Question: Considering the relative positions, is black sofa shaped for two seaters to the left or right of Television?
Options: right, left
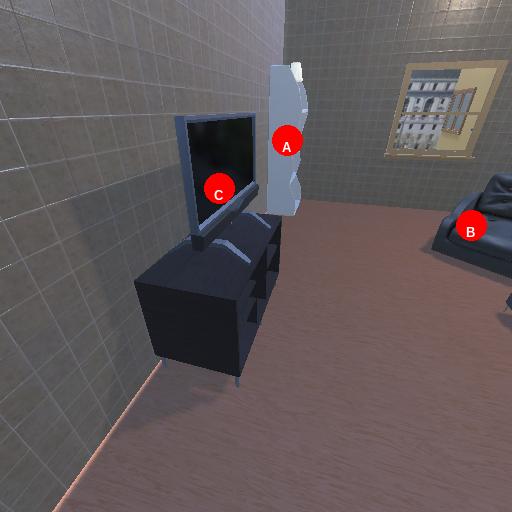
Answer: right